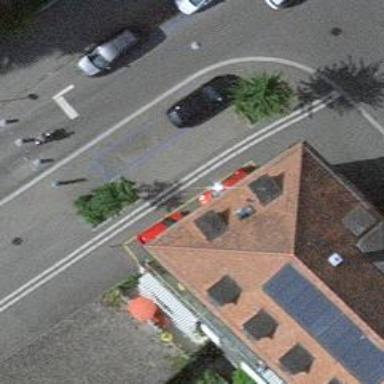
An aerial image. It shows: Car-sharing service available at this location.